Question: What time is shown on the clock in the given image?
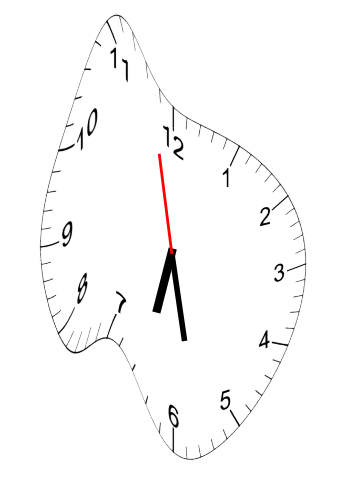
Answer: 06:27:58